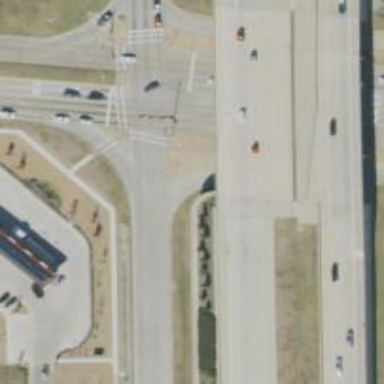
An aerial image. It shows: Secondary link road.